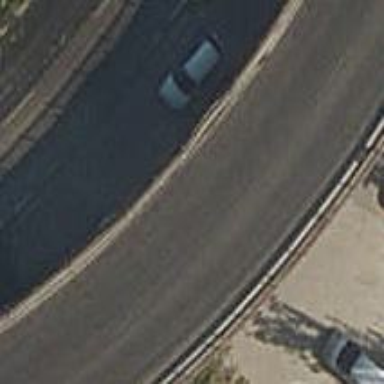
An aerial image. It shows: Asphalt surface on bridge.